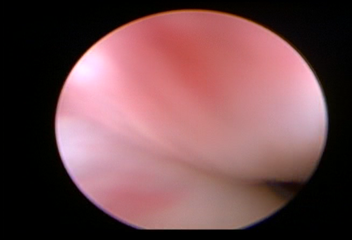
Modality: WLC
Class: Normal mucosa
Bladder cancer association: No